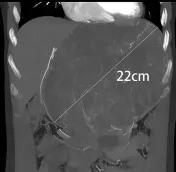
CT showed a large, regular, hypodense 22 x 18 x 9 cm mass in the left lateral lobe of the liver (A-C).
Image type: radiology (ct)